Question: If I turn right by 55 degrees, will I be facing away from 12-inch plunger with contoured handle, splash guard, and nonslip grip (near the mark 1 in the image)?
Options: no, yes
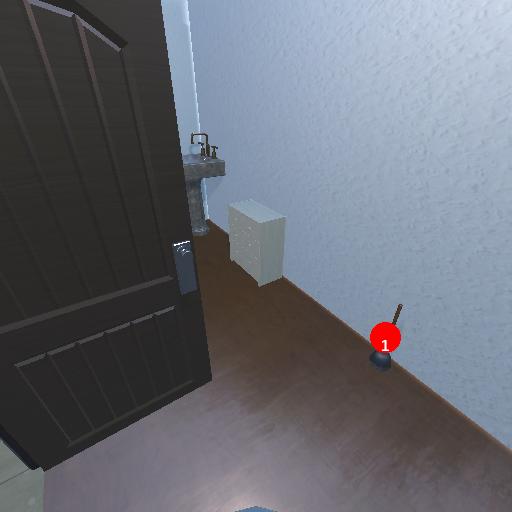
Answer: no